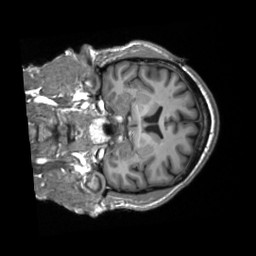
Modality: T1w
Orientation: coronal
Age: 54
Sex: male
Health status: ill
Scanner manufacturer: siemens
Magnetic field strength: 3 T
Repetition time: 2.3 s
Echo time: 0.00201 s